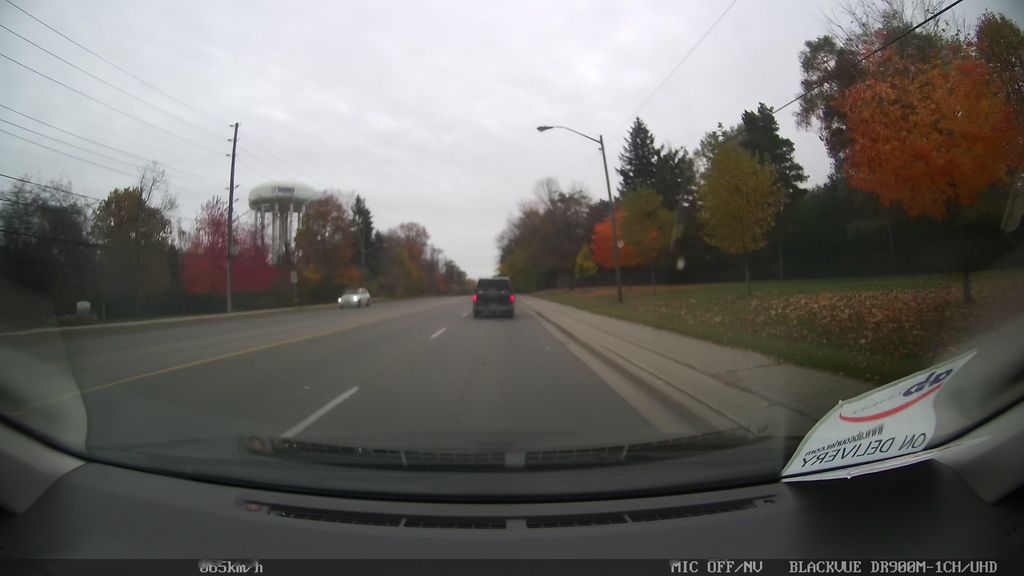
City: toronto